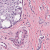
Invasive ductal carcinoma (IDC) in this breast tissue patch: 1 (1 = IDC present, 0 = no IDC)